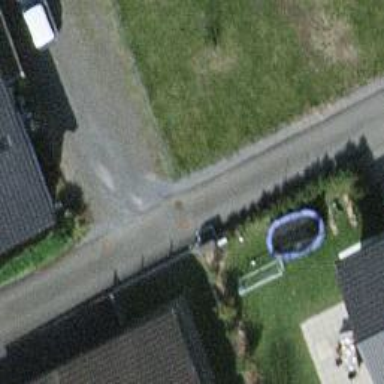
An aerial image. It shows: Residential road with concrete surface.